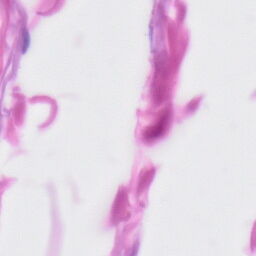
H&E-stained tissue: Skin